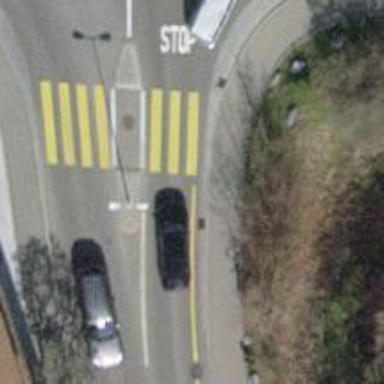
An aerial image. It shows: Marked crossing with zebra sign and island in the middle.